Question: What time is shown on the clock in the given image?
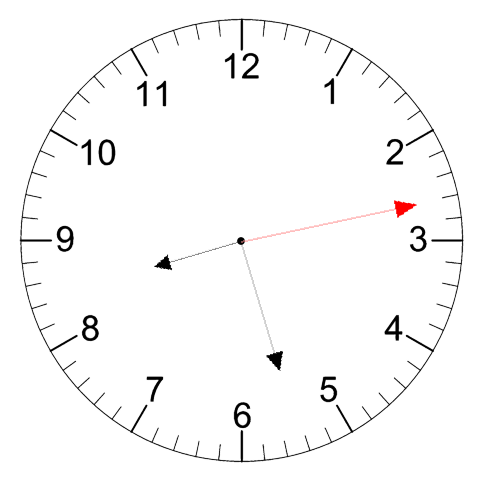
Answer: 08:27:13